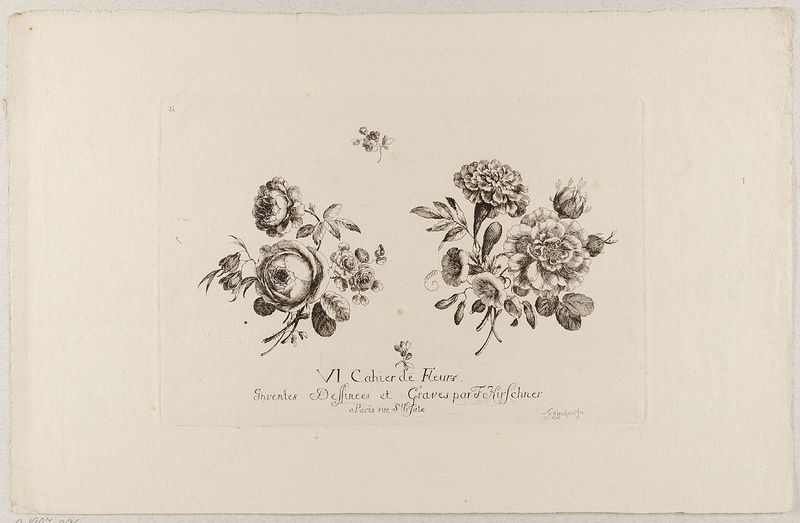
Titel: Zwei kleine Blumensträuße, Blatt 21 aus der Folge 'VI. Cahier de Fleurs Inventes Dessinees et Graves par F. Kirschner à Paris rue St. Ursule'
Künstler: Friedrich Kirschner
Standort: Hamburg
Institution: Museum für Kunst und Gewerbe Hamburg
Schlagwörter: blumen, rosen, grafik, graphik, fotografie, photographie, druckgraphik, druckgrafik, radierung, stich, nelken, gebinde, herbarium, schnittblumen, reproduktionen, druckerzeugnisse, blüte, blumenstrauß, ornamentstich, vorlageblätter